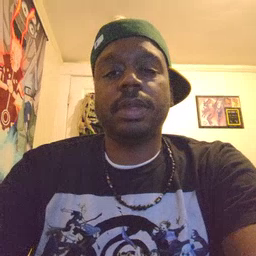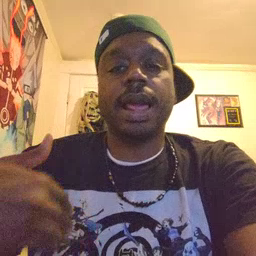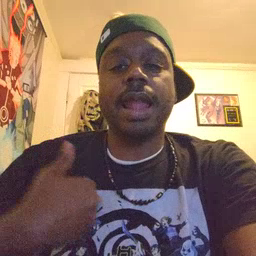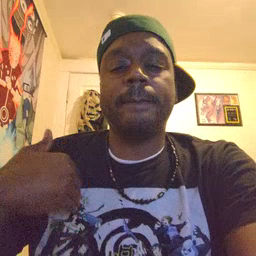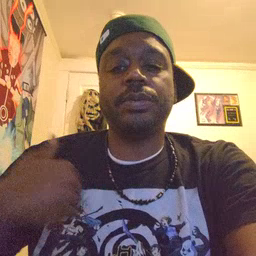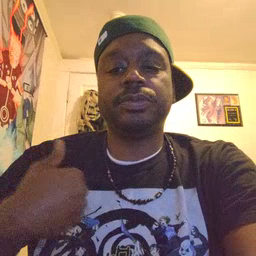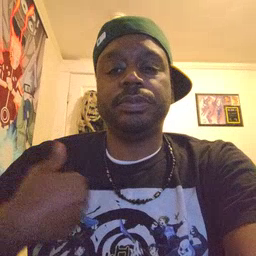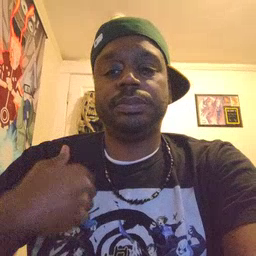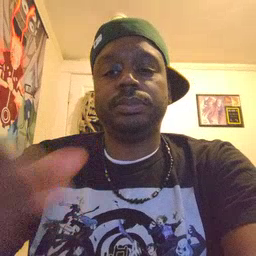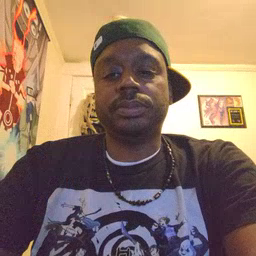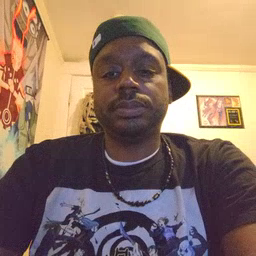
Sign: animal